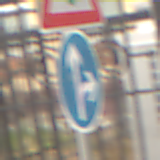
Verkehrszeichen: VorgeschriebeneFahrtrichtungGeradeausOderRechts
Zusatzzeichen oben: Lichtzeichenanlage
Umgebung: Outdoor, Urban
Tageszeit: MorningAfternoon
Wetter: Overcast
Licht: Natural
Jahreszeit: NotSpecified
Kontrast: LowContrast